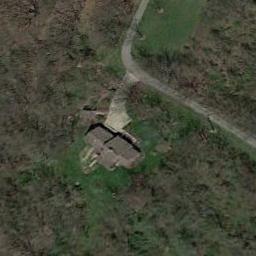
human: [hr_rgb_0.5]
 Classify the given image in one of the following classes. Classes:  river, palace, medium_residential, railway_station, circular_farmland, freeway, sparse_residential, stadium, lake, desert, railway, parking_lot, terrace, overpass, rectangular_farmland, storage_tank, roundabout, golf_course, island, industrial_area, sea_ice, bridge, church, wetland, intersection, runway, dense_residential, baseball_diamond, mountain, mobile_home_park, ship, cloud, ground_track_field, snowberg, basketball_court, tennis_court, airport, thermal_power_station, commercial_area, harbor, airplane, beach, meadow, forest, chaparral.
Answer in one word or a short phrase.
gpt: sparse_residential